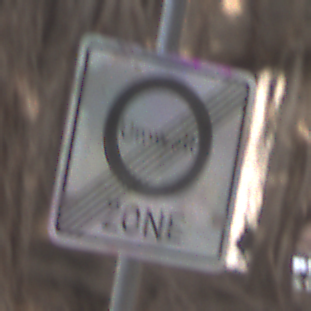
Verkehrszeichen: EndeUmweltzone
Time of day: MorningAfternoon
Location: Outdoor (Suburban)
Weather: PartlyCloudy
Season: NotSpecified
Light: Natural